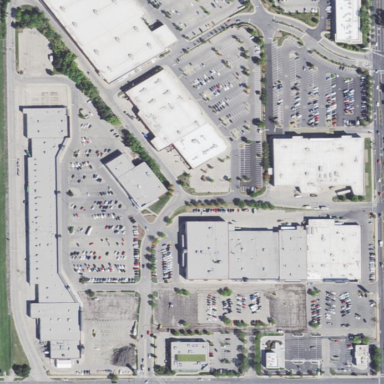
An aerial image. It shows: Retail area.